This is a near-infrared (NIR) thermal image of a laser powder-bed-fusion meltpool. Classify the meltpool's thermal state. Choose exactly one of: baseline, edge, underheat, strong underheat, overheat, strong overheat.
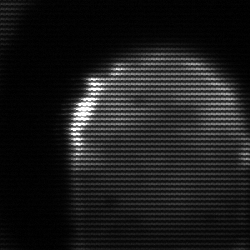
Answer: edge